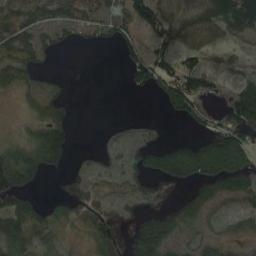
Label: lake